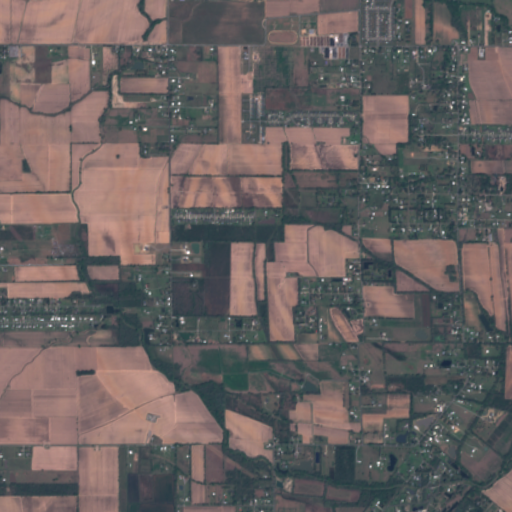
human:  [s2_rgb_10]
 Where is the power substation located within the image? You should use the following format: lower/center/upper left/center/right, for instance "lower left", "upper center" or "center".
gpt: The power substation is located in the upper left of the image.
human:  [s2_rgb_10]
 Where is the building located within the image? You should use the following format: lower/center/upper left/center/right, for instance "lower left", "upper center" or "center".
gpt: There is no building in the image.